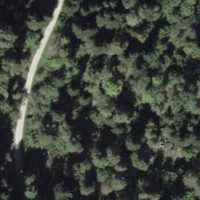
EUNIS habitat code: 43
Species observed at this site:
Neottia ovata